Question: This is the expansion diagram of a second-order Rubik's Cube. Given the initial state, you can perform 18 standard operations. Find the minimum number of steps to make the Rubik's Cube reach the restored state. The goal is to restore the cube to its original state, with green on the front face, white on the top, and yellow on the bottom, disregarding isomorphic configurations.
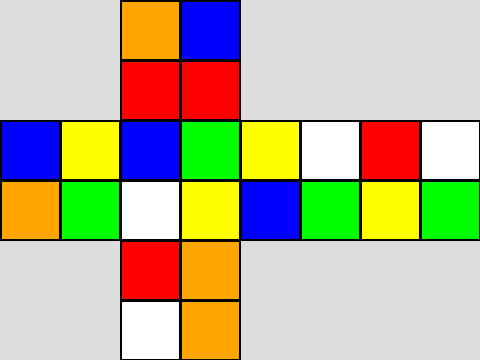
Answer: 6